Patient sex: M
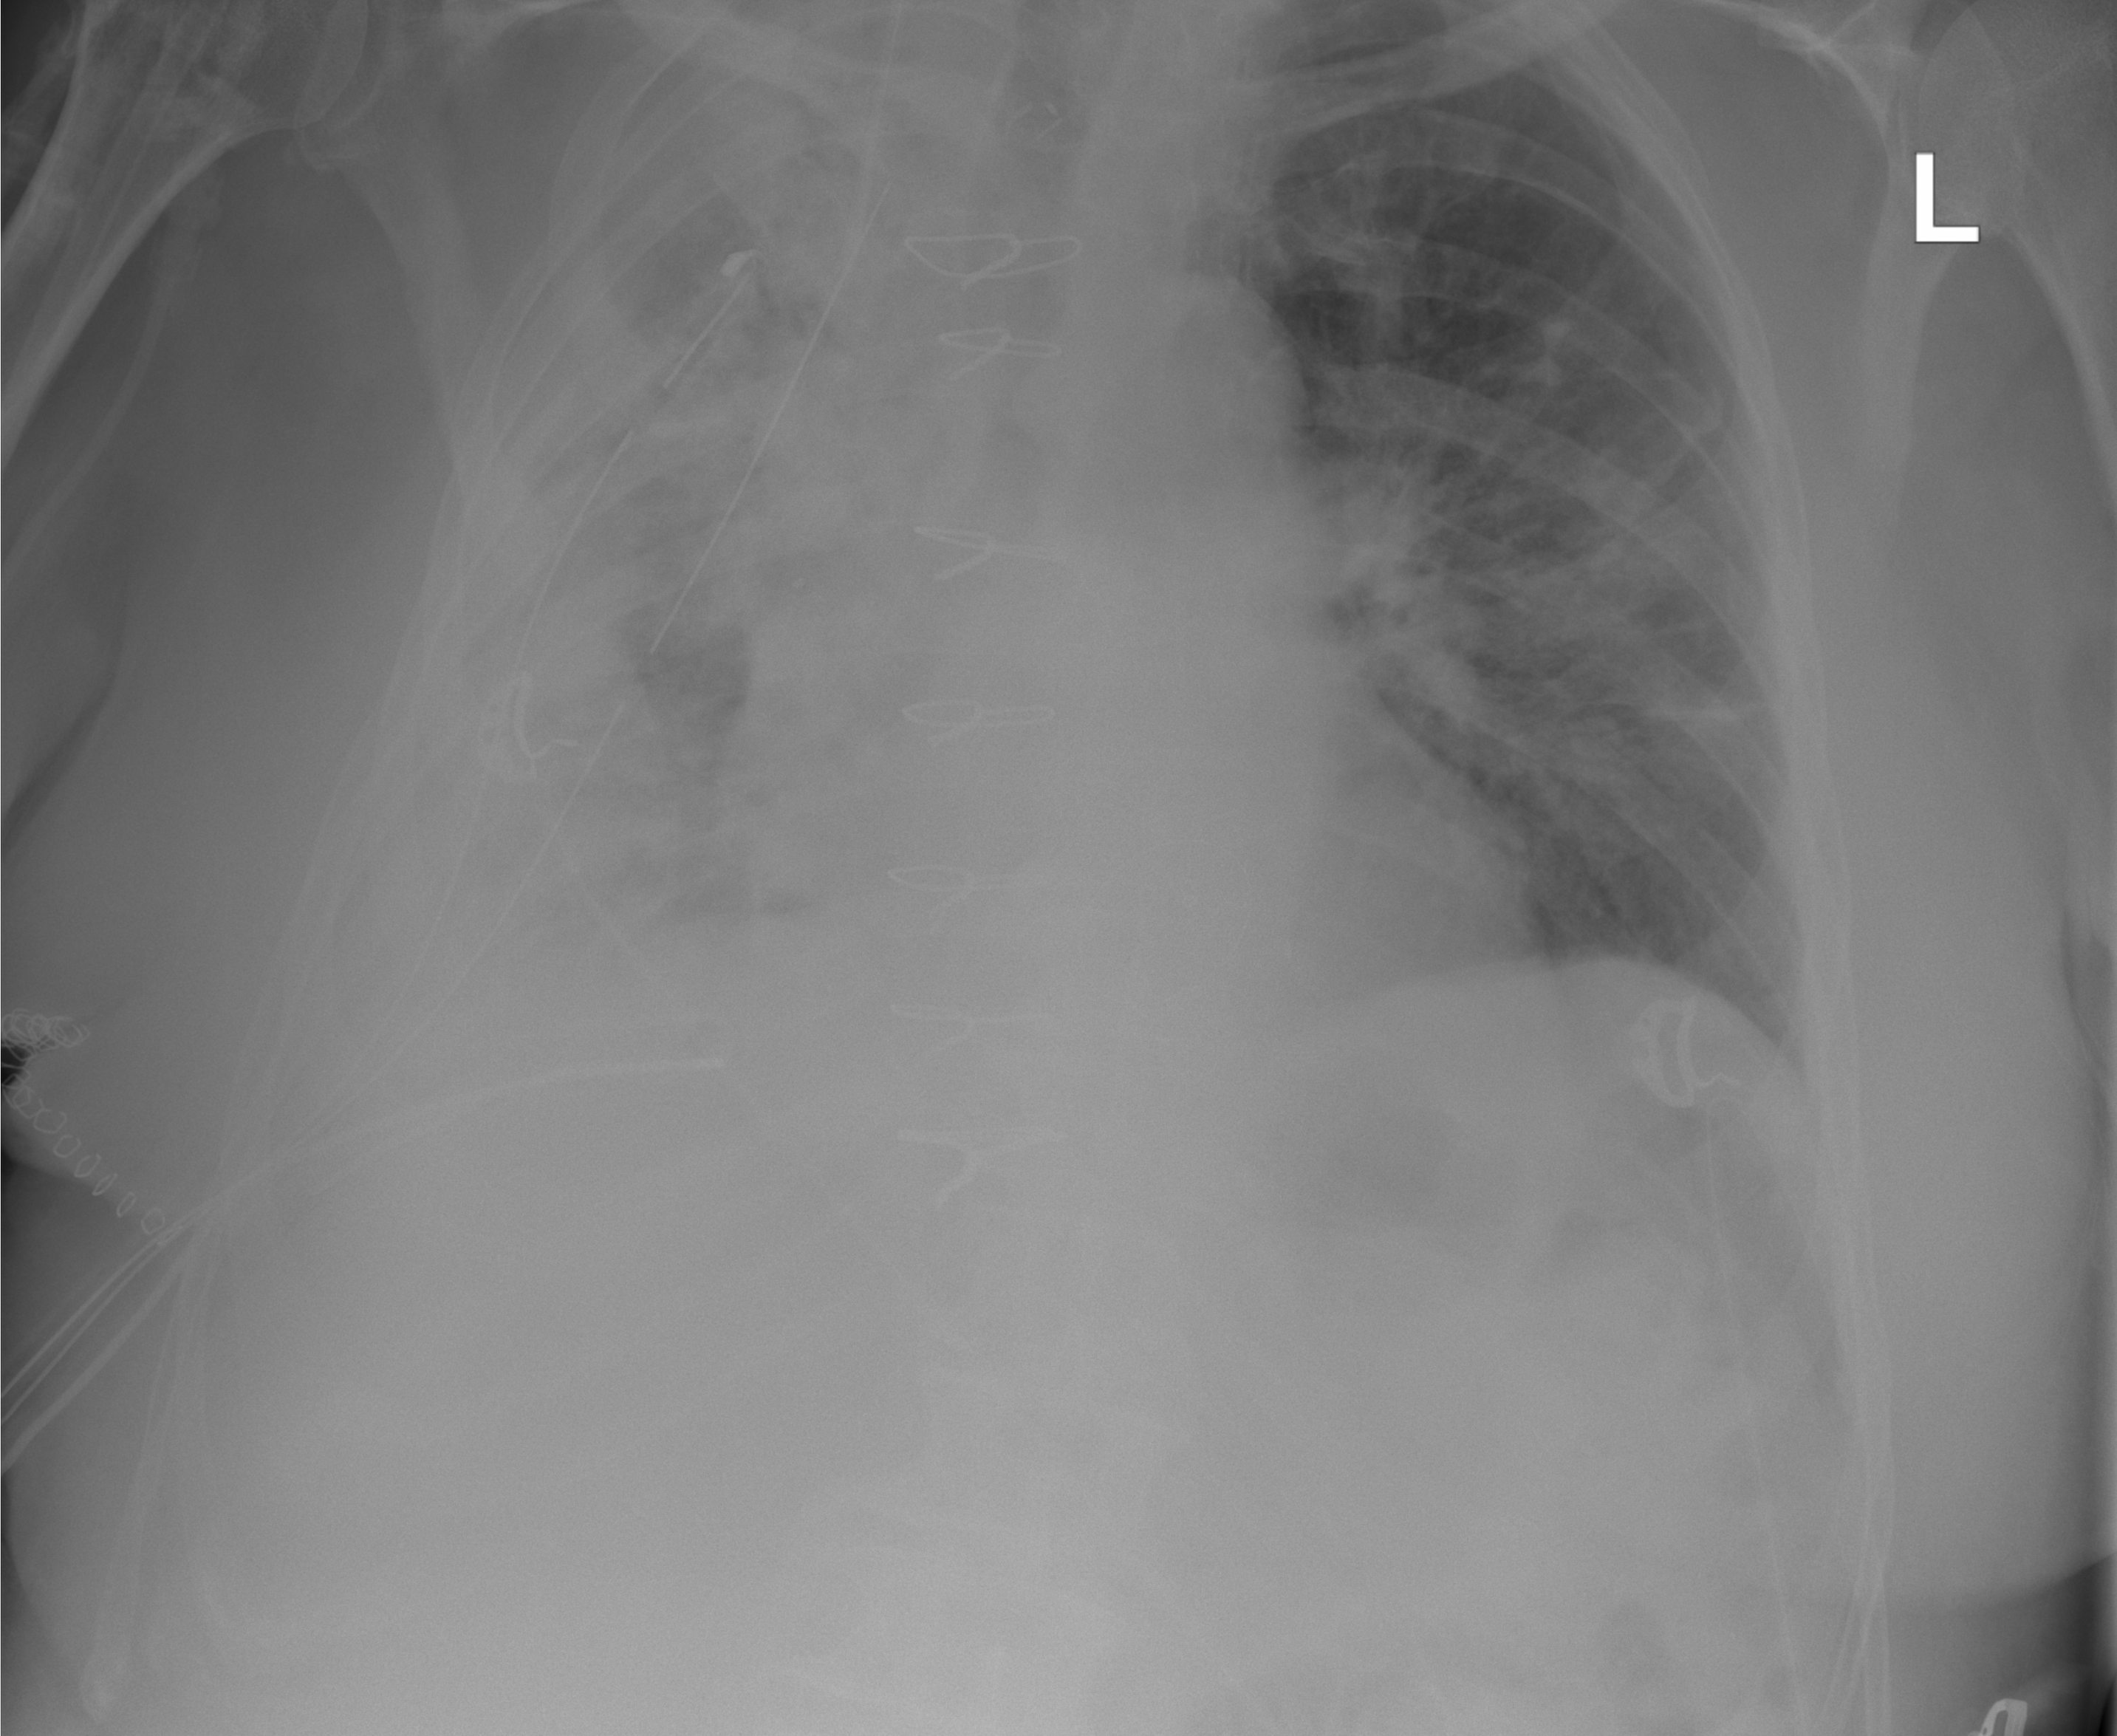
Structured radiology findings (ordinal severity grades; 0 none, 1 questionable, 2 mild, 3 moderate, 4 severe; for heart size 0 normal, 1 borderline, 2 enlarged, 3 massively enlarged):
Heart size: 2
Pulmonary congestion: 2
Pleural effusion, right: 4
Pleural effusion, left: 0
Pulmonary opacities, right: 4
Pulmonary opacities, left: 3
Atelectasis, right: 4
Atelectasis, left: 2